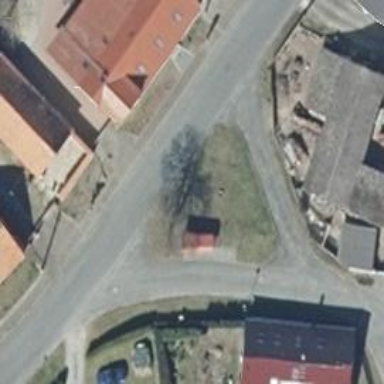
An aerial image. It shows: Emergency access point on the road.